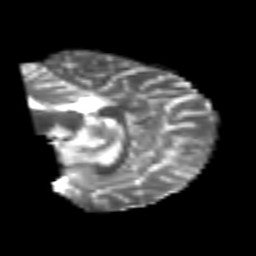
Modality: T2w
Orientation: sagittal
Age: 25
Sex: male
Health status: healthy